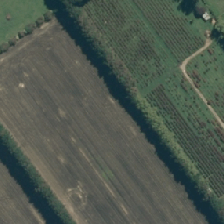
Land cover: shortrotation_cropland